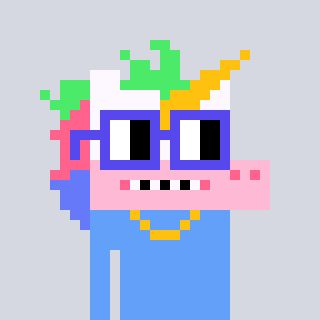
a pixel art character with square blue glasses, a unicorn-shaped head and a blue-colored body on a cool background